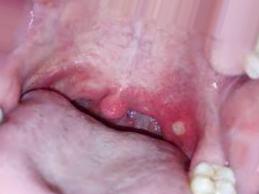
Condition: Mouth Ulcer